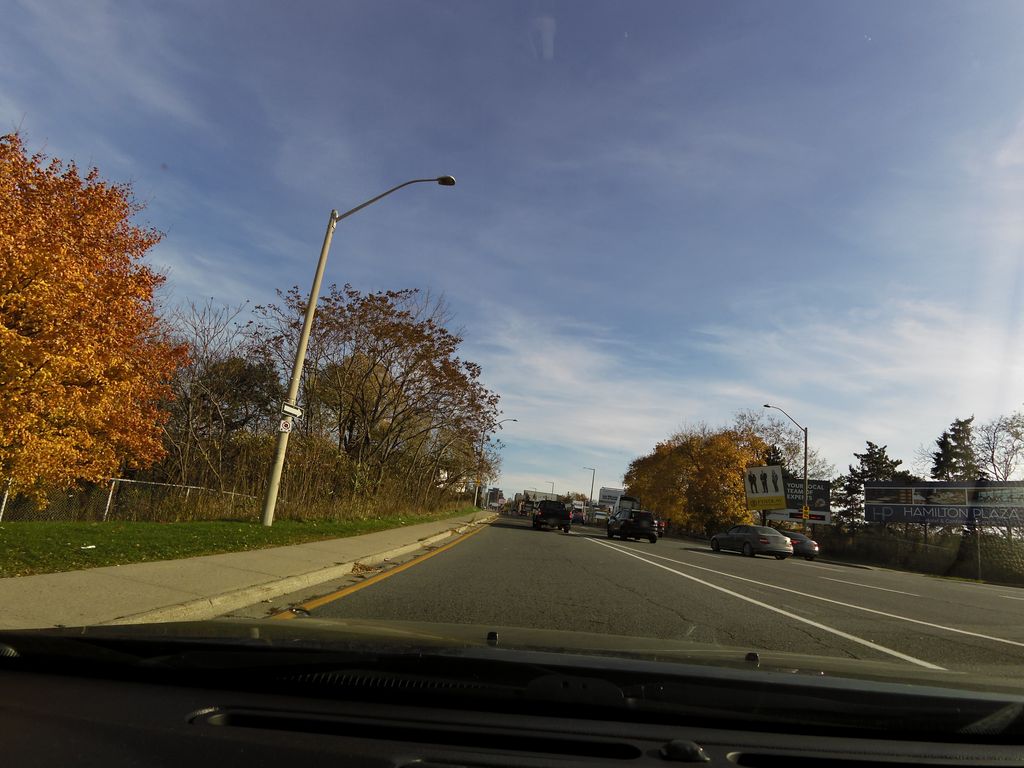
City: hamilton